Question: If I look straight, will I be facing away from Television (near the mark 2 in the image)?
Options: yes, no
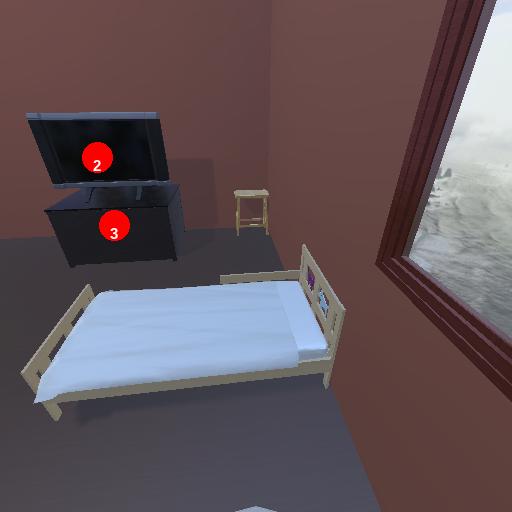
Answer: yes